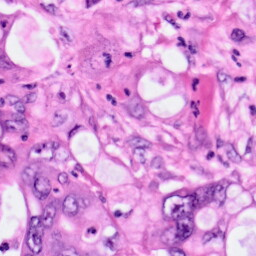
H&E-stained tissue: Pancreatic